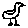
Label: bird